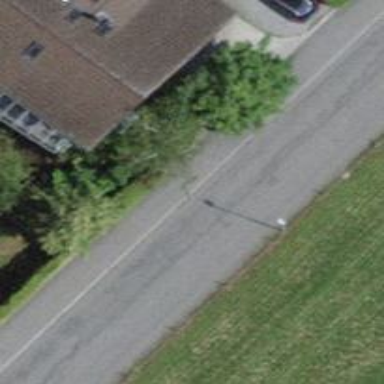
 featuring sidewalk on the left side. The sidewalk also has asphalt surface."